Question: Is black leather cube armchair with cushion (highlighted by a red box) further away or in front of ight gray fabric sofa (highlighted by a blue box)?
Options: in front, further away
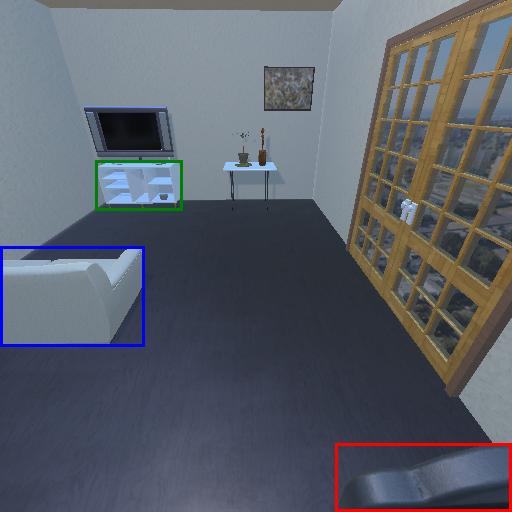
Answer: in front